Aerial crown-view tile of a tropical tree (Barro Colorado Island, Panama), acquired 20250715:
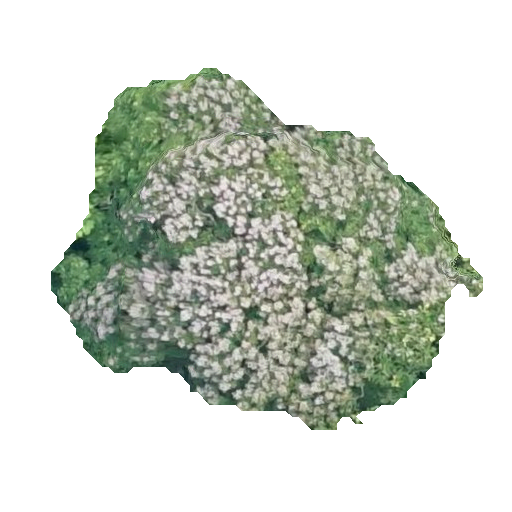
Species: Dipteryx oleifera
GBIF accepted scientific name: Dipteryx oleifera
Crown area: 149.302 m²